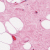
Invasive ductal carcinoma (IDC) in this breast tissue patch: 0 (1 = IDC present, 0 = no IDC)